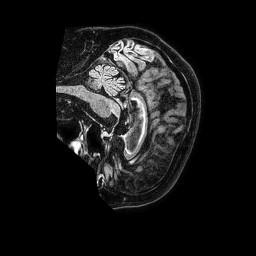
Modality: FLAIR
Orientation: sagittal
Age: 76
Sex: male
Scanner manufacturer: philips
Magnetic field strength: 1.5 T
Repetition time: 4.8 s
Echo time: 0.3 s